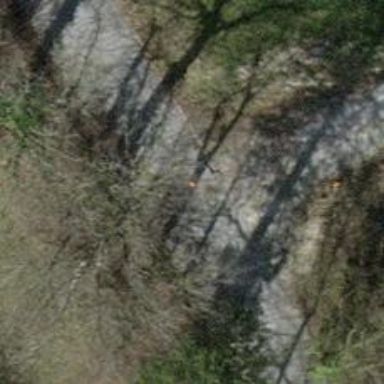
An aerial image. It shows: Well-maintained track road of grade 1.